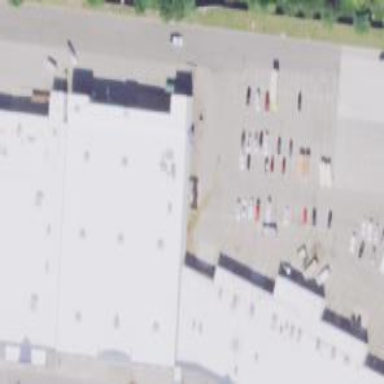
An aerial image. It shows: Building.